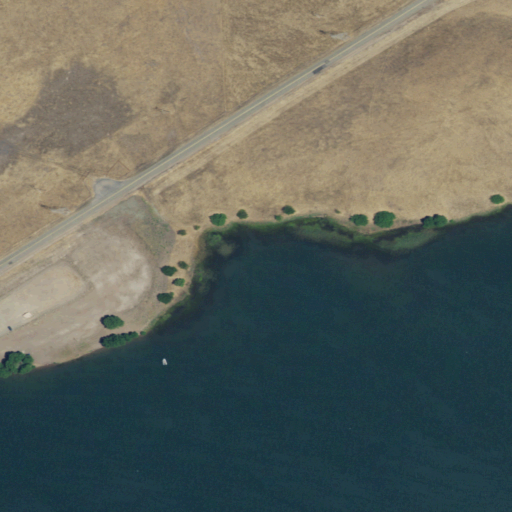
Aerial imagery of beach in California named Cocklebur Beach containing grassland, open water, and open development